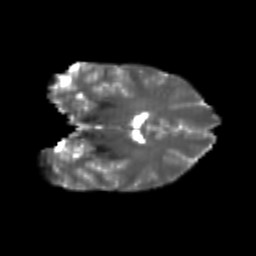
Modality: T2w
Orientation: coronal
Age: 22
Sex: female
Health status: healthy
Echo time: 0.074 s